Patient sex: F
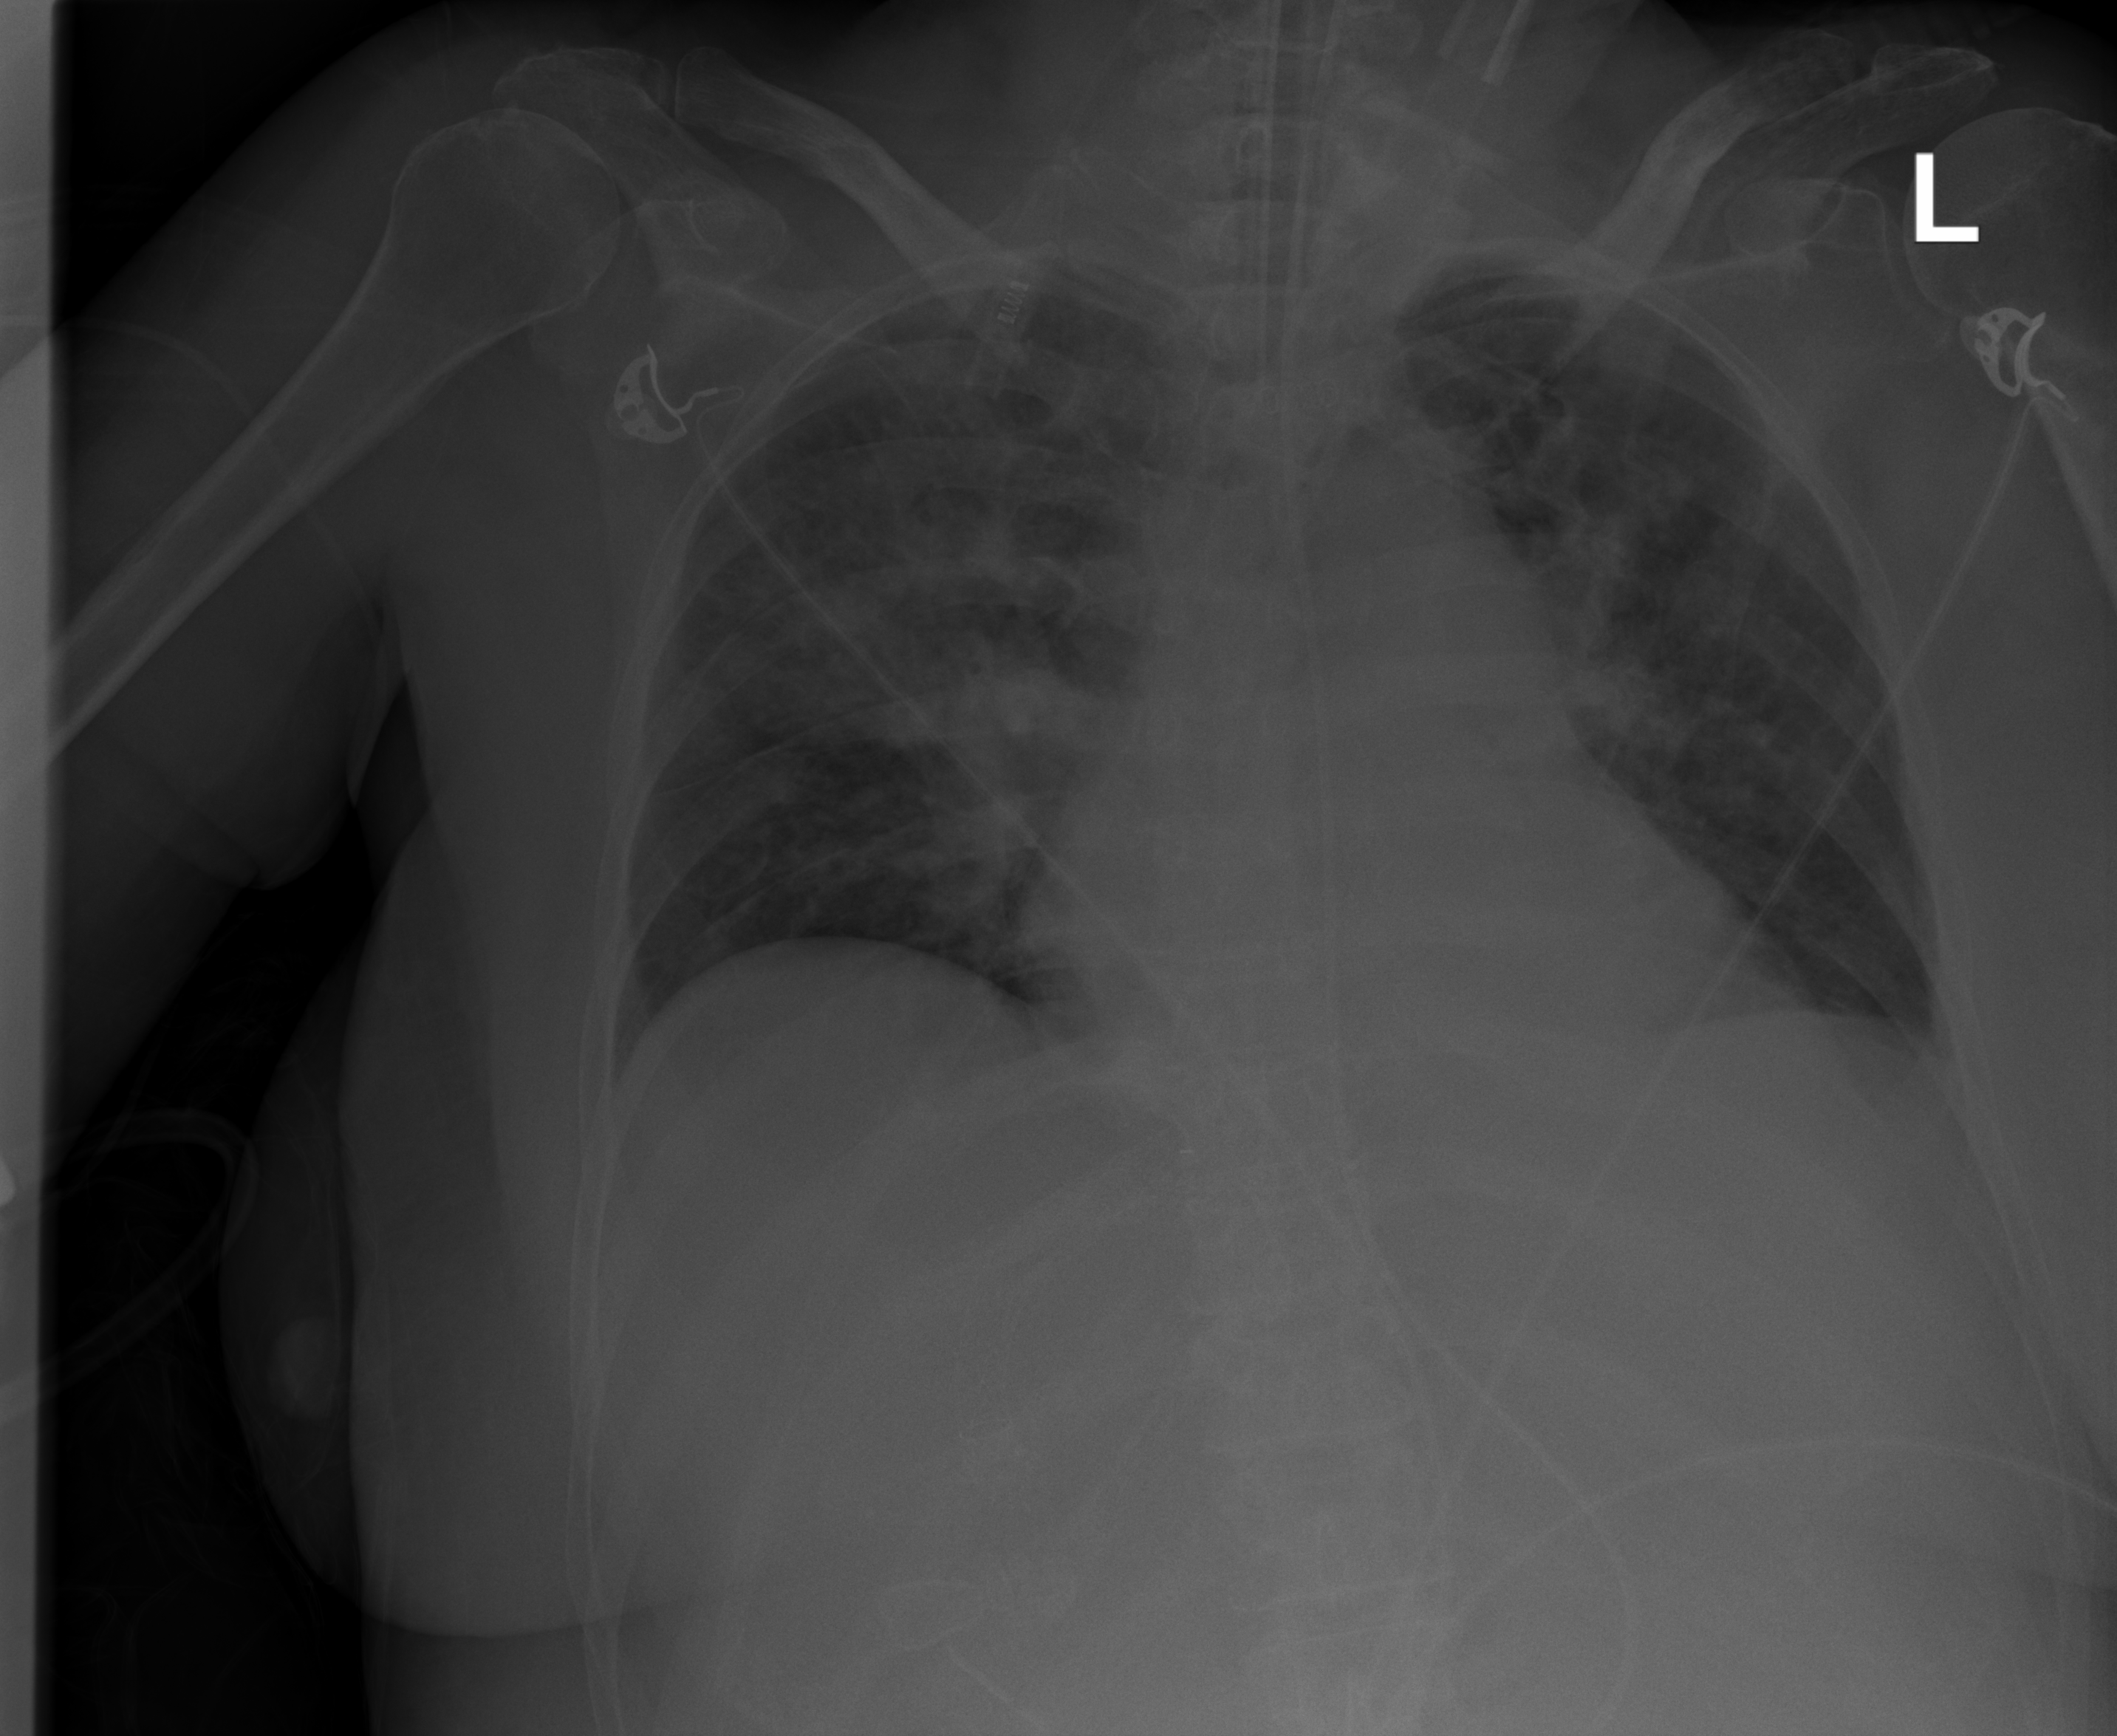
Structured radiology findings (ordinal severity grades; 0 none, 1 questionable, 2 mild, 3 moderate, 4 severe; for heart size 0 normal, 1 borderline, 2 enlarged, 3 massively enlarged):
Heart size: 0
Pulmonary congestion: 2
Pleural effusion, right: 0
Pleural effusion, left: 1
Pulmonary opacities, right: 1
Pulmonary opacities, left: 1
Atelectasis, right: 0
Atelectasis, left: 0